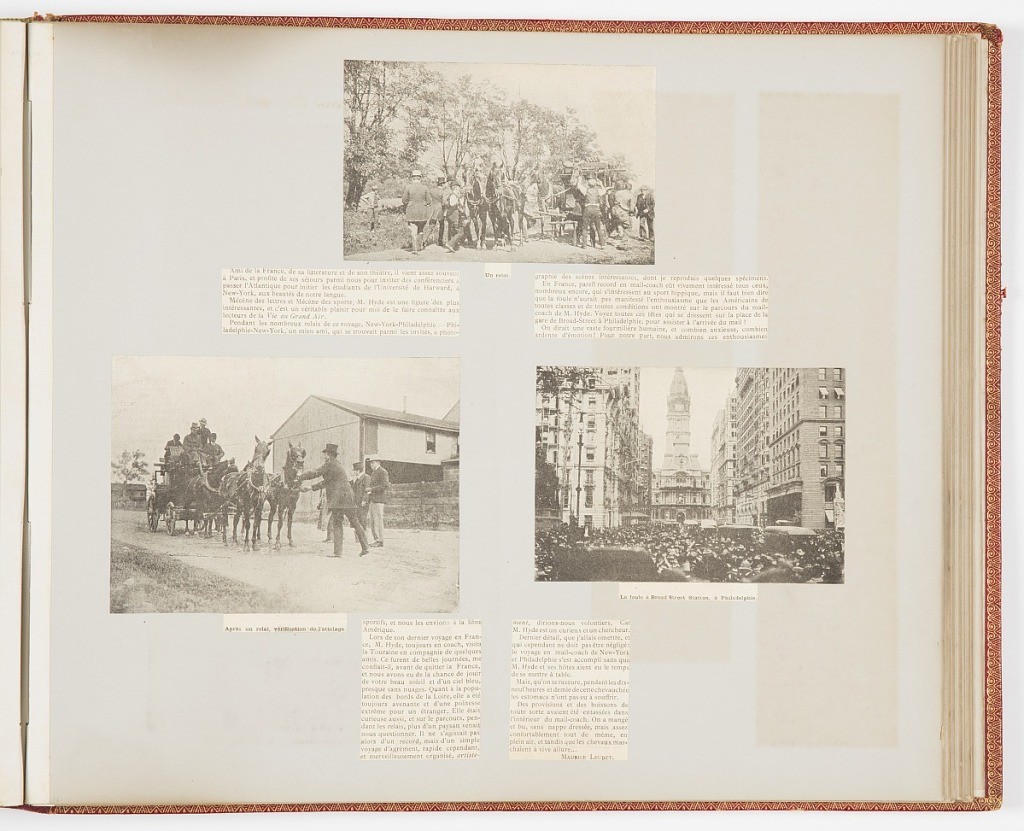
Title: Commemorative Scrapbook Documenting the 1901 Record Breaking Coach Race from New York City to Philadelphia and Back Again
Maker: James Hazen Hyde, American, 1876 - 1959
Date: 1901
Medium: Newspaper and magazine clippings mounted on heavy wove paper, annotated in pen and ink, bound in red leather with gilded lettering
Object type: Album Page
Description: Album of newspaper clippings describing the coach trip from New York to Philadelphia and return. The drivers were James H. Hyde and Alfred Vanderbilt.